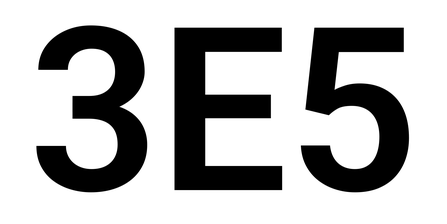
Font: Roboto_SemiBold